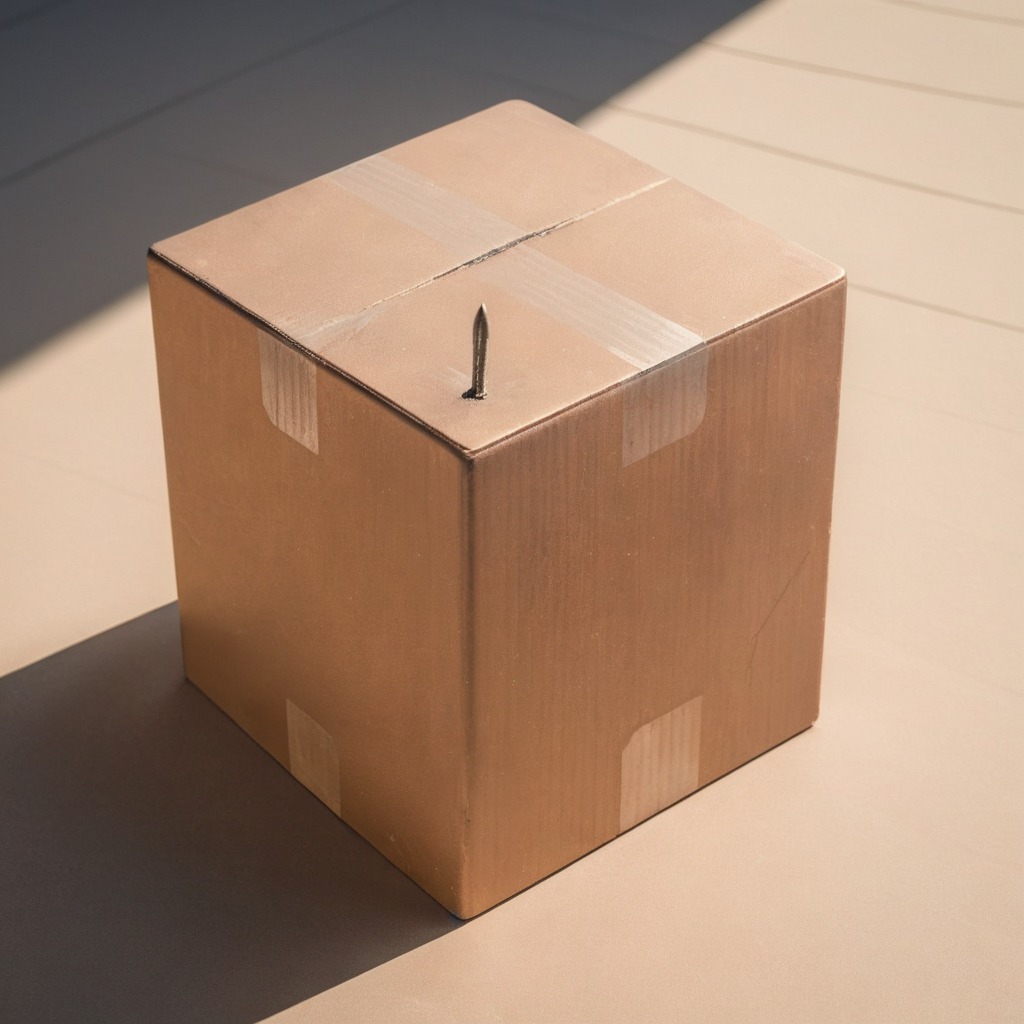
An iron nail is lying on a clean dry cardboard box surface in an outdoor workshop during daytime bright natural light soft shadows slightly creased but